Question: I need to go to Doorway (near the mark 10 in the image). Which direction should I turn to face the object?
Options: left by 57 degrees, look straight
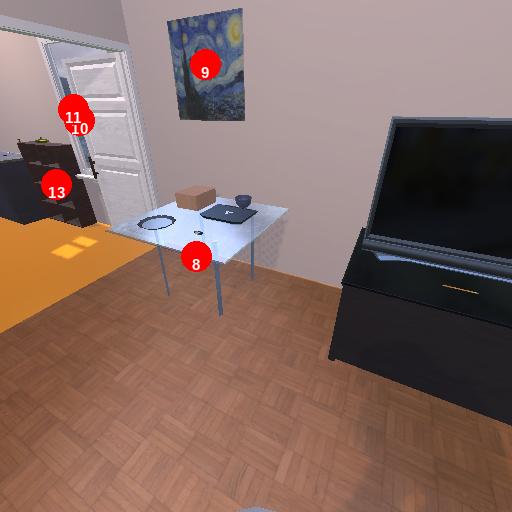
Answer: left by 57 degrees